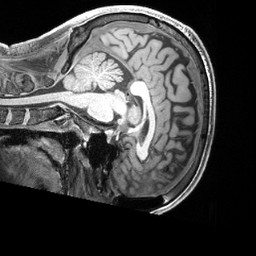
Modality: T1w
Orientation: sagittal
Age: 44
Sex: male
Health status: ill
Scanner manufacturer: siemens
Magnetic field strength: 3 T
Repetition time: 2.4 s
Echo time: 0.00222 s